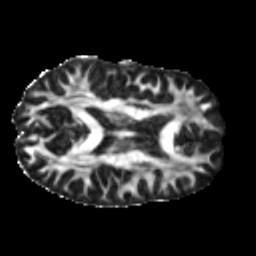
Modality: FA
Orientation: axial
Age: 46
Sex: male
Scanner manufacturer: siemens
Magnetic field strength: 3 T
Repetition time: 5 s
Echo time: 0.092 s